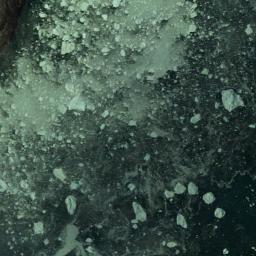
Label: sea_ice